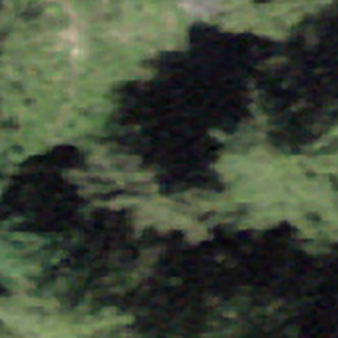
Label: other